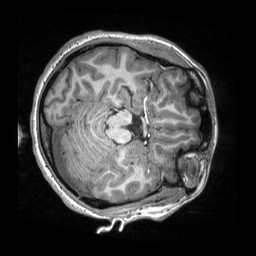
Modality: T1w
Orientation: axial
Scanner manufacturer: siemens
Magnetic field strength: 3 T
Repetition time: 2.3 s
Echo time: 0.00308 s